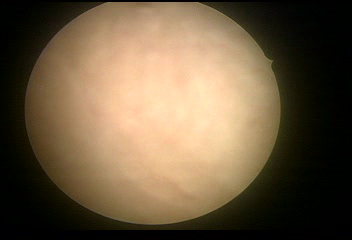
Modality: WLC
Class: Normal mucosa
Bladder cancer association: No